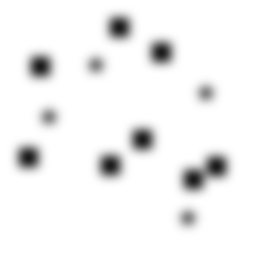
Squares: 8
Triangles: 0
Stars: 4
Total shapes: 12